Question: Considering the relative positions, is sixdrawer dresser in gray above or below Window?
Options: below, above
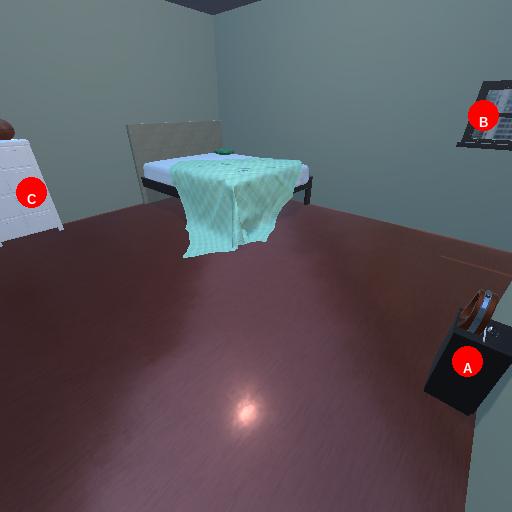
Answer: below